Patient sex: M
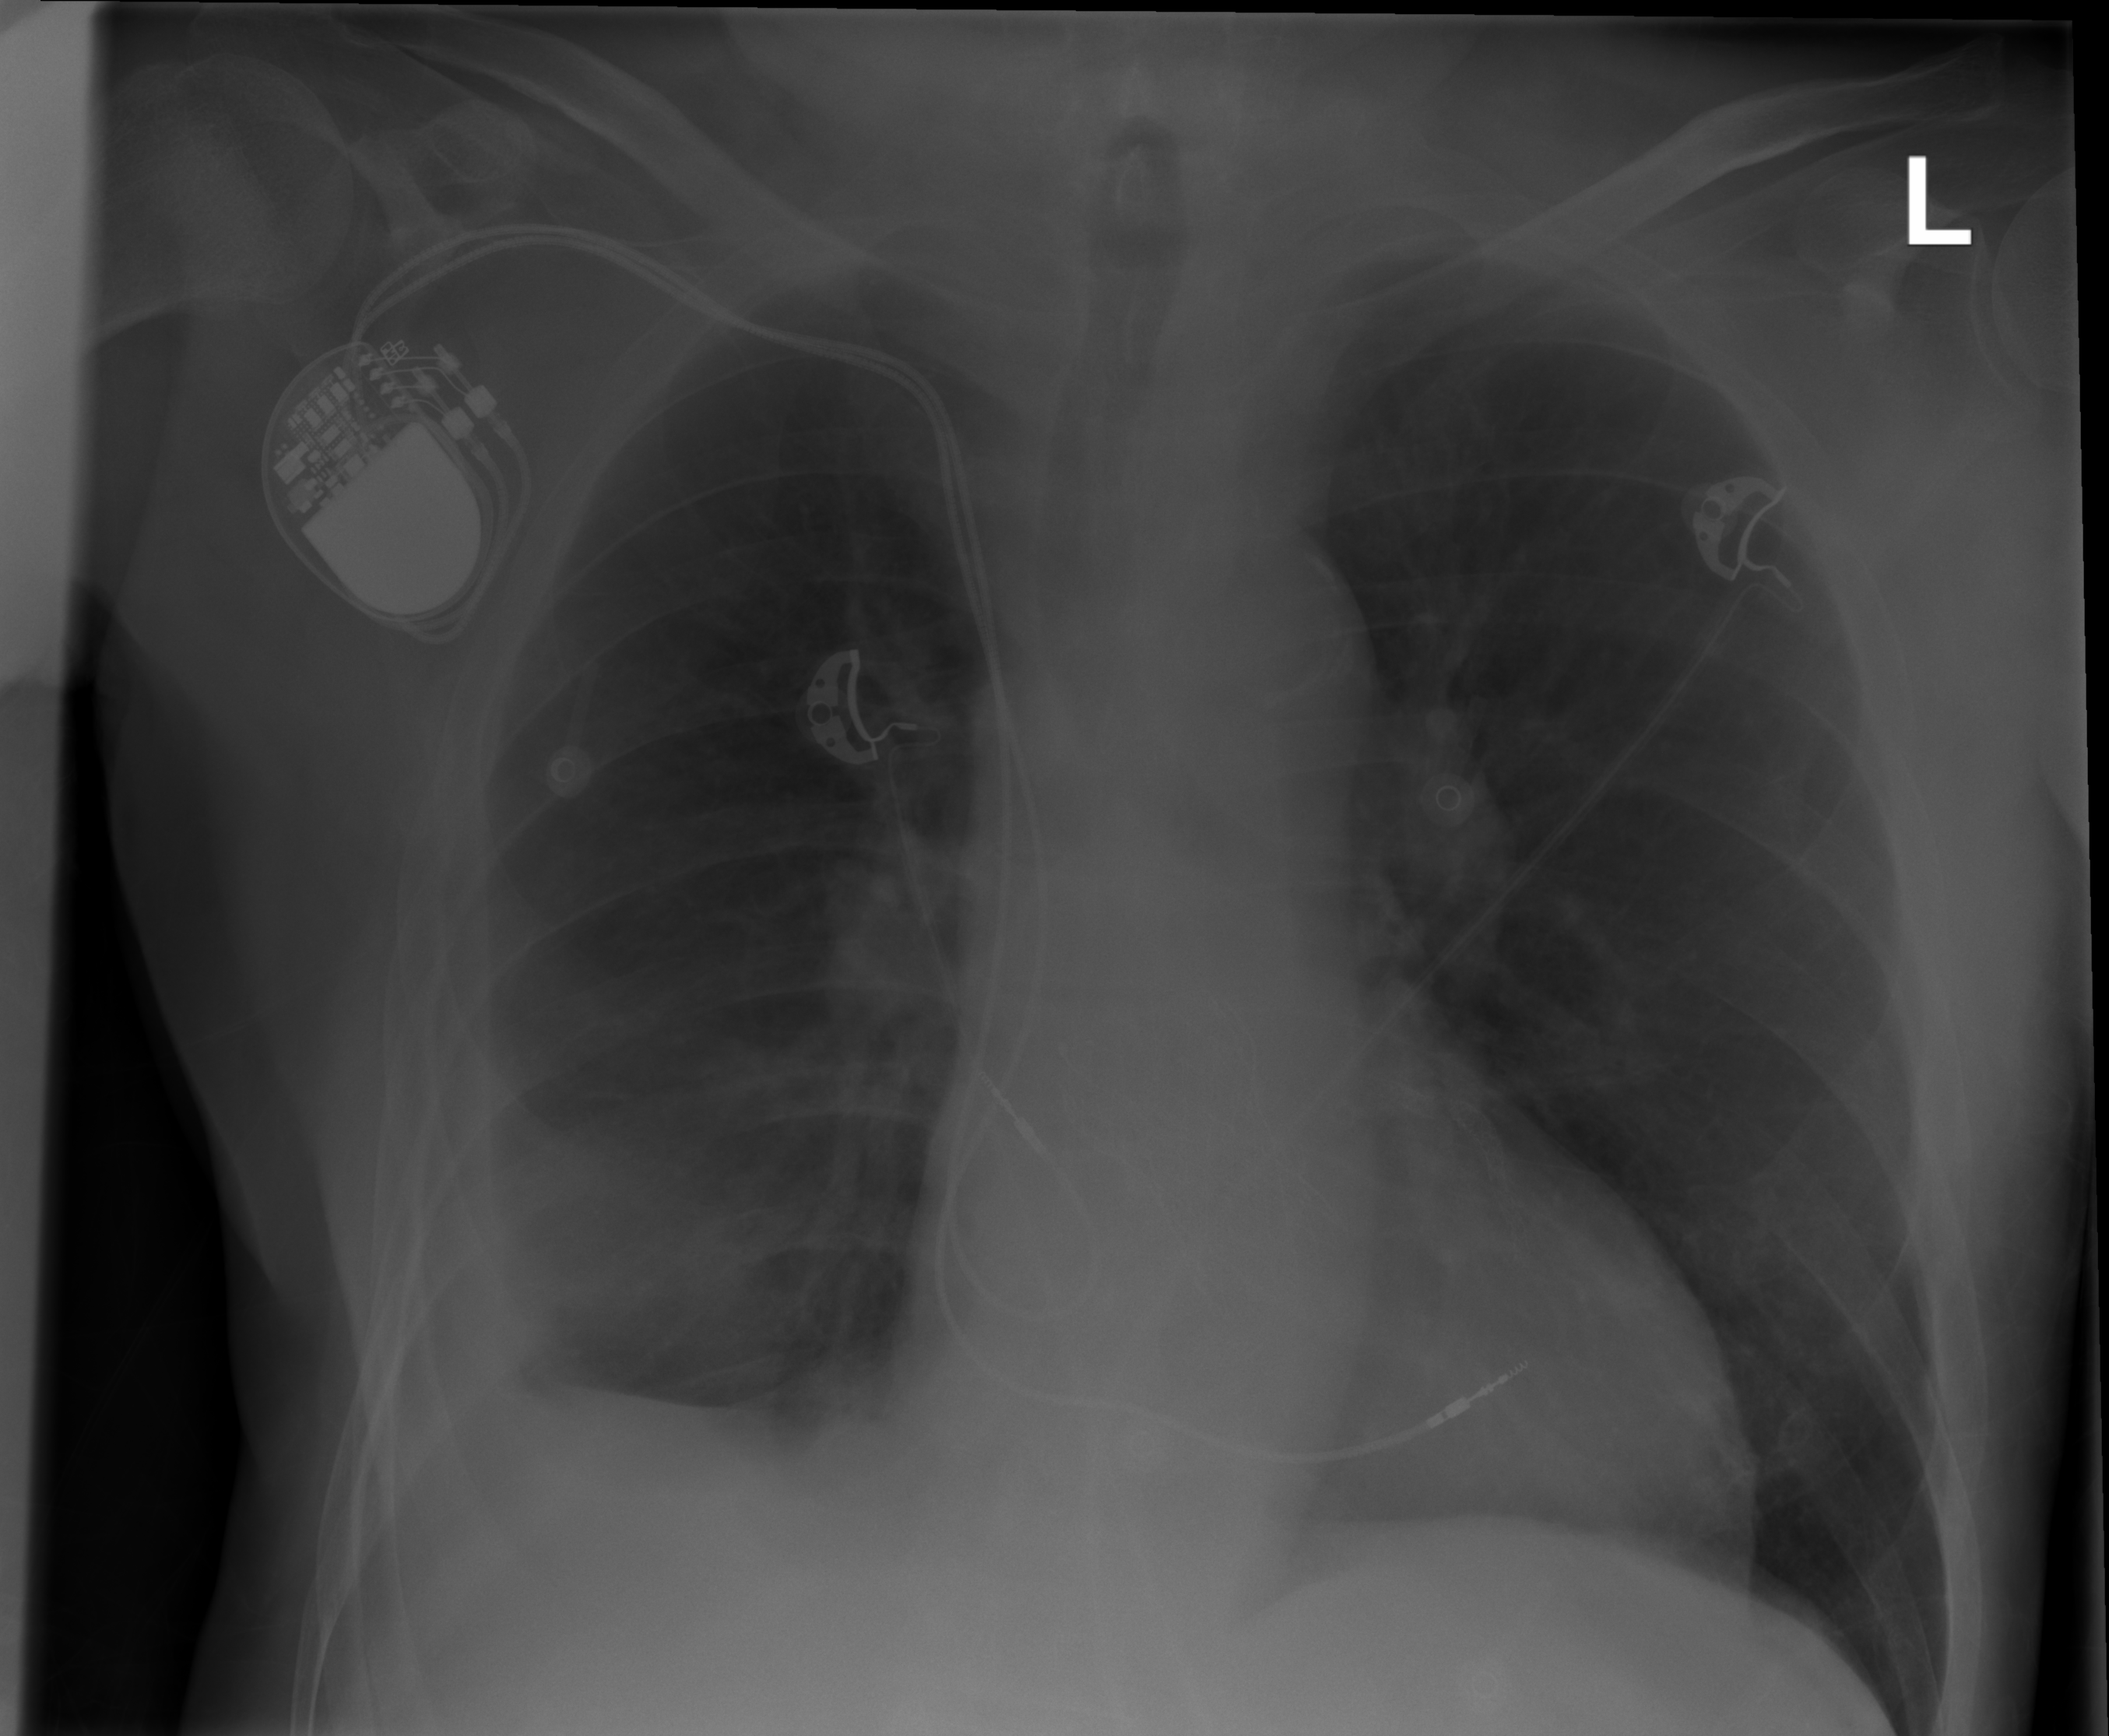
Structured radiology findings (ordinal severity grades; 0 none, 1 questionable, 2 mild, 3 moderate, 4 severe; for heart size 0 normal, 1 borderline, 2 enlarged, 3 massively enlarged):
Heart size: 0
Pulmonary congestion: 0
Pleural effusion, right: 2
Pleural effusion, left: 0
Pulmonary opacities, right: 0
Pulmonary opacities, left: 0
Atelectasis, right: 0
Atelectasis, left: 0